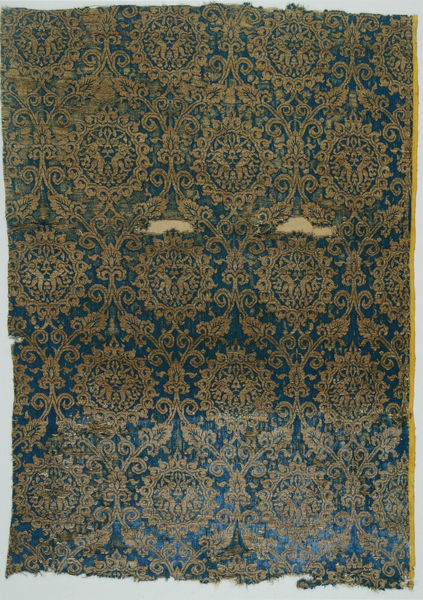
Titel: Tuch mit Kaninchenpaaren
Standort: New York
Institution: Cooper-Hewitt National Design Museum, Smithsonian Institution
Schlagwörter: blau, blätter, blumen, braun, türkis, tier, tiere, tuch, muster, ornament, teppich, alt, wand, barock, samt, silber, zerrissen, vorhang, feld, bestickt, gold, stickerei, stoff, decke, blatt, pflanzen, krone, rokoko, seide, kreis, rund, ranken, papier, probe, fahne, abstrakt, risse, farbe, vergilbt, rand, könig, tapete, wandteppich, floral, ornamente, wandmalerei, glänzend, teppiche, naht, foto, fotografie, photographie, fetzen, blumenmuster, orient, bluemn, druck, schnitt, loch, kreise, brokat, löcher, photo, stück, china, geometrisch, arabisch, voluten, hubi, hirsche, balu, volute, grund, granatapfel, teuer, gewebe, emblem, textil, mittelfeld, riß, gewebt, arabien, türkei, golf, abgerissen, voll, terror, verschlissen, beschädigt, tapette, byzanz, louis, persisch, gerissen, byzantinisch, delfin, geknüpft, fasern, kapput, aufwendig, kyoto, seidentapete, faser, rapport, zerissen, damaskus, dgold, dopplung, exemplar, pressbrockat, tapies, textilstoff, tappete, gtün, kaput, faset, schnökel